Question: I have a SharePoint 2007 site the exposes RSS feeds to a static HTML page. The static page will aggregate and display them via jQuery AJAX. The problem is that SharePoint <URL> in the body of the feed 'body' which makes my page look like this:

Note the after the date and before the description. I don't want that there column names in the feed. How do I tell SharePoint to exclude the column names? Here is a section of the feed. You can See is included in the feed item description.
'''
<item>
<title>Sample Post #3</title>
<link>http://example.com/ViewPost.aspx?ID=4</link>
<description><![CDATA[<div><b>Body:</b> <div class=ExternalClass2325D3CC73DB4C30BE5AB60A06E681F9><div>
<div id=lipsum>
<p>Lorem ipsum dolor sit amet... </p>
</div></div></div></div>
<div><b>Category:</b> Category 1</div>
<div><b>Published:</b> 12/29/2011 9:11 PM</div>
]]></description>
<!--extraneous elements deleted for brevity -->
</item>
'''
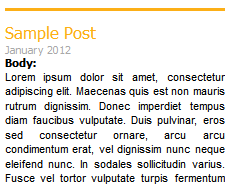
Answer: According to <URL> and updating the SharePoint web.config to use it.